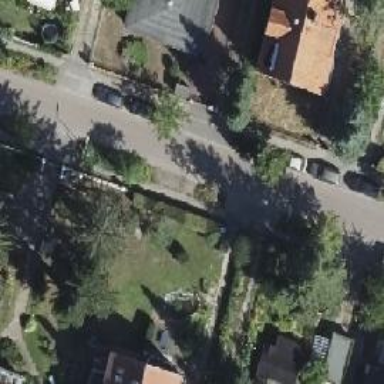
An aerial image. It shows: Residential road.